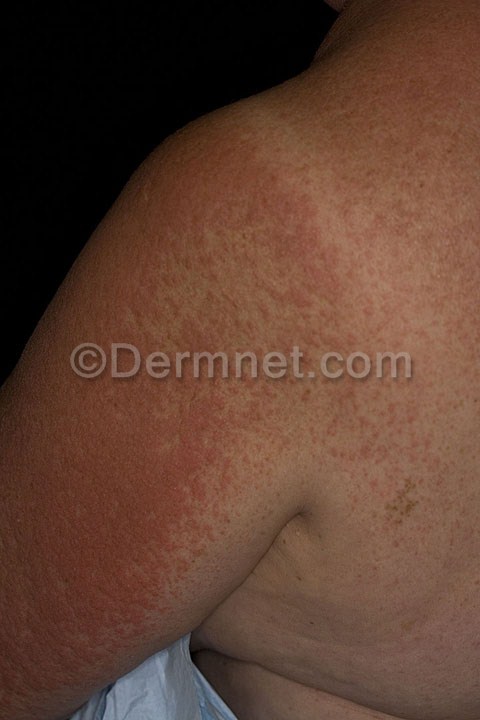
Disease: Exanthems and Drug Eruptions